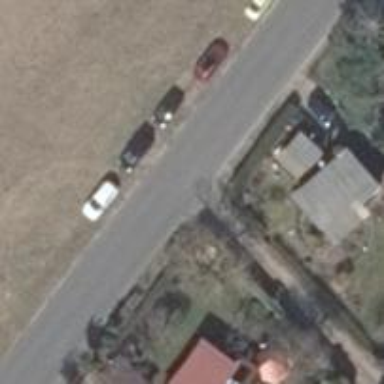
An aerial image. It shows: Driveway with sandy surface.